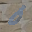
Label: 0